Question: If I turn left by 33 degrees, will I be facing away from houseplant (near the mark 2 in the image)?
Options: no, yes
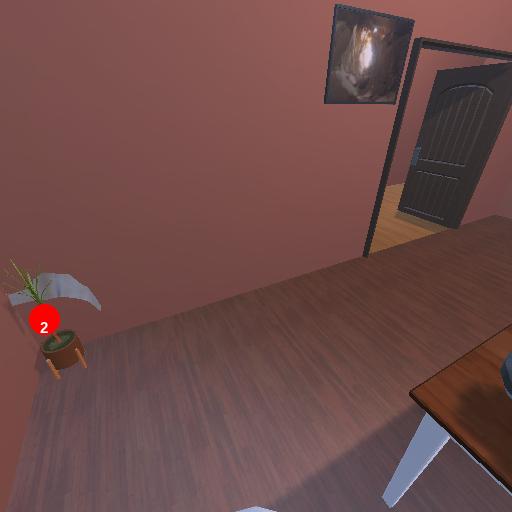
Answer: no